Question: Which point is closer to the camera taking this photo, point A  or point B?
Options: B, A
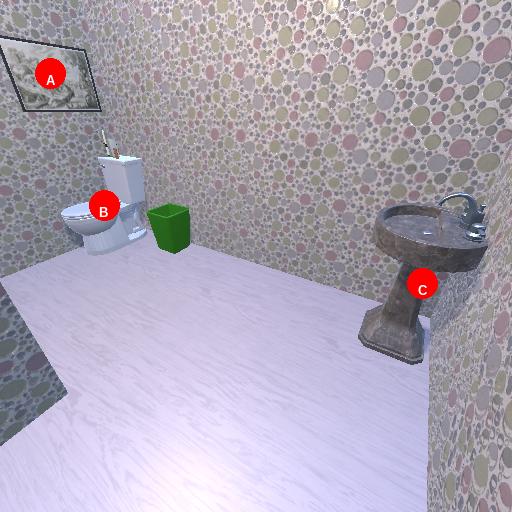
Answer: B